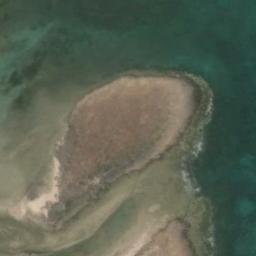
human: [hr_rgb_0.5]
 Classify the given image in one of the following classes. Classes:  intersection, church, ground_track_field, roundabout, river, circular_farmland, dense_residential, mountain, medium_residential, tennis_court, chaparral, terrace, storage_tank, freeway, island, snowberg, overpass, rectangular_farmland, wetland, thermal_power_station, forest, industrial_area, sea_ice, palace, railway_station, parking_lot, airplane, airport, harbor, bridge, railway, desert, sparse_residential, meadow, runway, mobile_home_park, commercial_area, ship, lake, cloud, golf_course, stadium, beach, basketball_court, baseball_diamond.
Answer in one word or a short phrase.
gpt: island